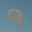
Label: 9